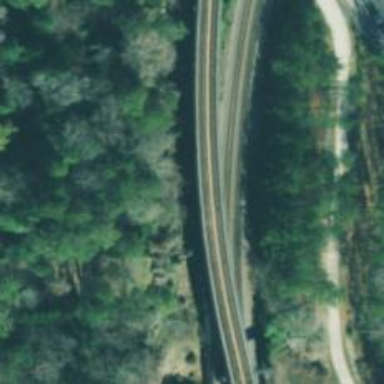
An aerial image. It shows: Bridge for electrified rail.